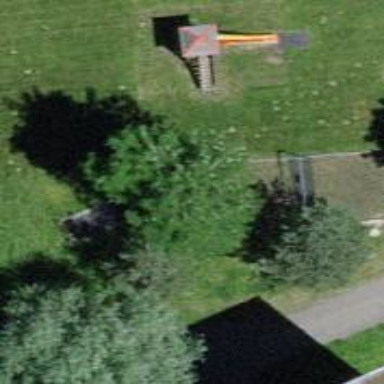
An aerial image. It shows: Playground area for leisure land.